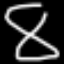
Label: hourglass